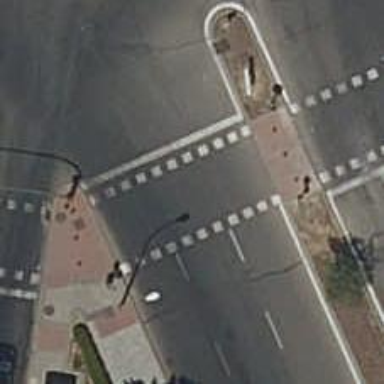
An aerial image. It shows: Crossing with traffic signals.